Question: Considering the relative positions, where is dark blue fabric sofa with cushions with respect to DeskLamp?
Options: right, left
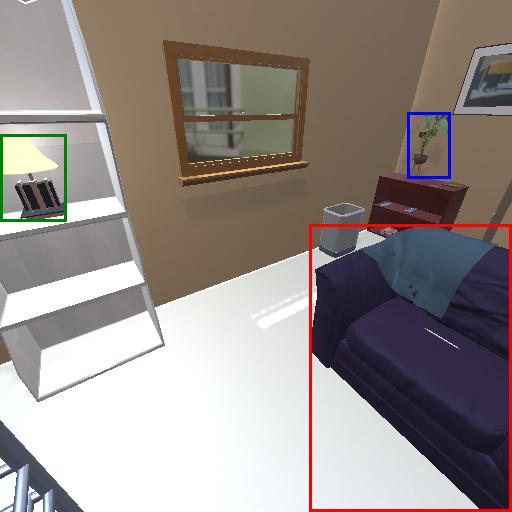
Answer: right